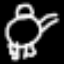
Label: frog